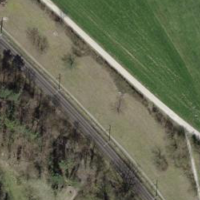
EUNIS habitat code: 25
Species observed at this site:
Pholidoptera griseoaptera
Phaneroptera falcata
Chorthippus brunneus
Nemobius sylvestris
Gomphocerippus rufus
Chorthippus biguttulus